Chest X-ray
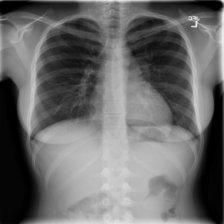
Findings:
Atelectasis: negative
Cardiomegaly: negative
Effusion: negative
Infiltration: positive
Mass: negative
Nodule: negative
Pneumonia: negative
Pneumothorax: negative
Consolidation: negative
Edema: negative
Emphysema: negative
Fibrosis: negative
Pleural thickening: negative
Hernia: negative